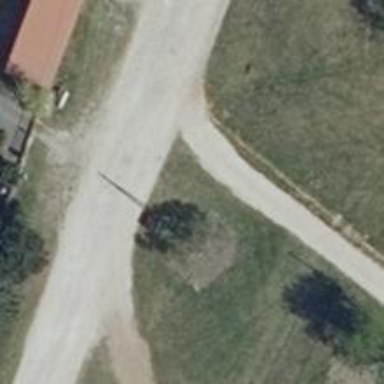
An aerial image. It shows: Driveway.